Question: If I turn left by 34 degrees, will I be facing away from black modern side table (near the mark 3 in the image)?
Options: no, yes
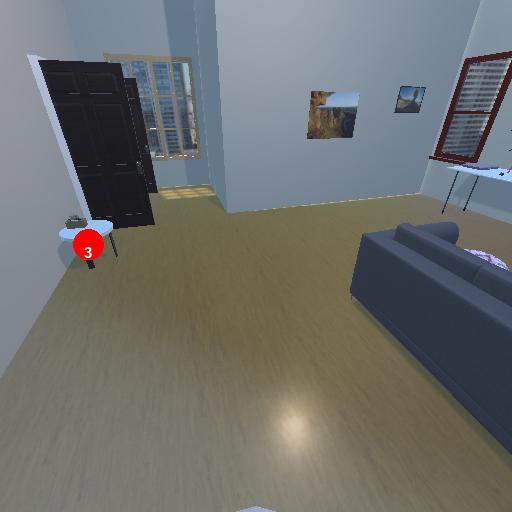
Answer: no